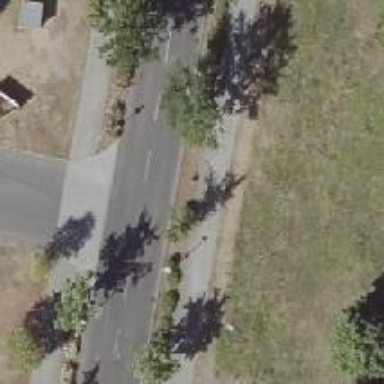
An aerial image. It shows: Avenue lined with broadleaved deciduous trees.